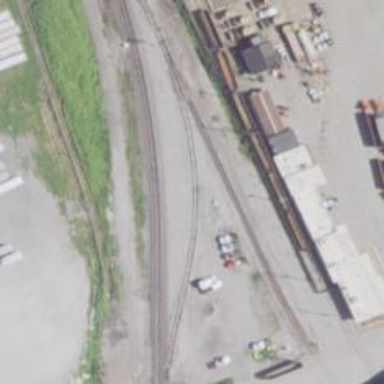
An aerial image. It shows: Railway siding for service.